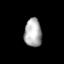
Tissue: lung
Cell type: Epithelial cells
Senescence score: 0.1979
Nuclear area (px): 481
Mean DAPI intensity: 174.511